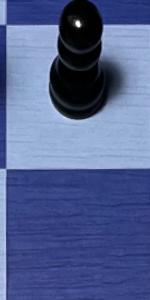
Label: Empty